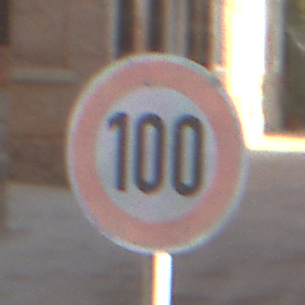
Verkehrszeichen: Geschwindigkeit100
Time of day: Midday
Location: Outdoor (Urban)
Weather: Clear
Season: NotSpecified
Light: Natural